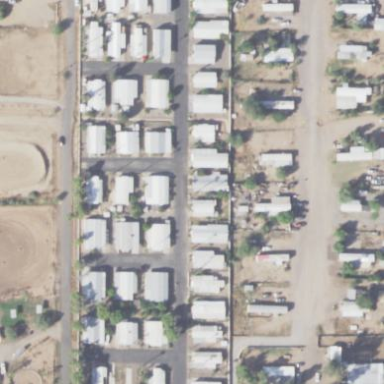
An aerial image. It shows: Residential area known as trailer park.